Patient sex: M
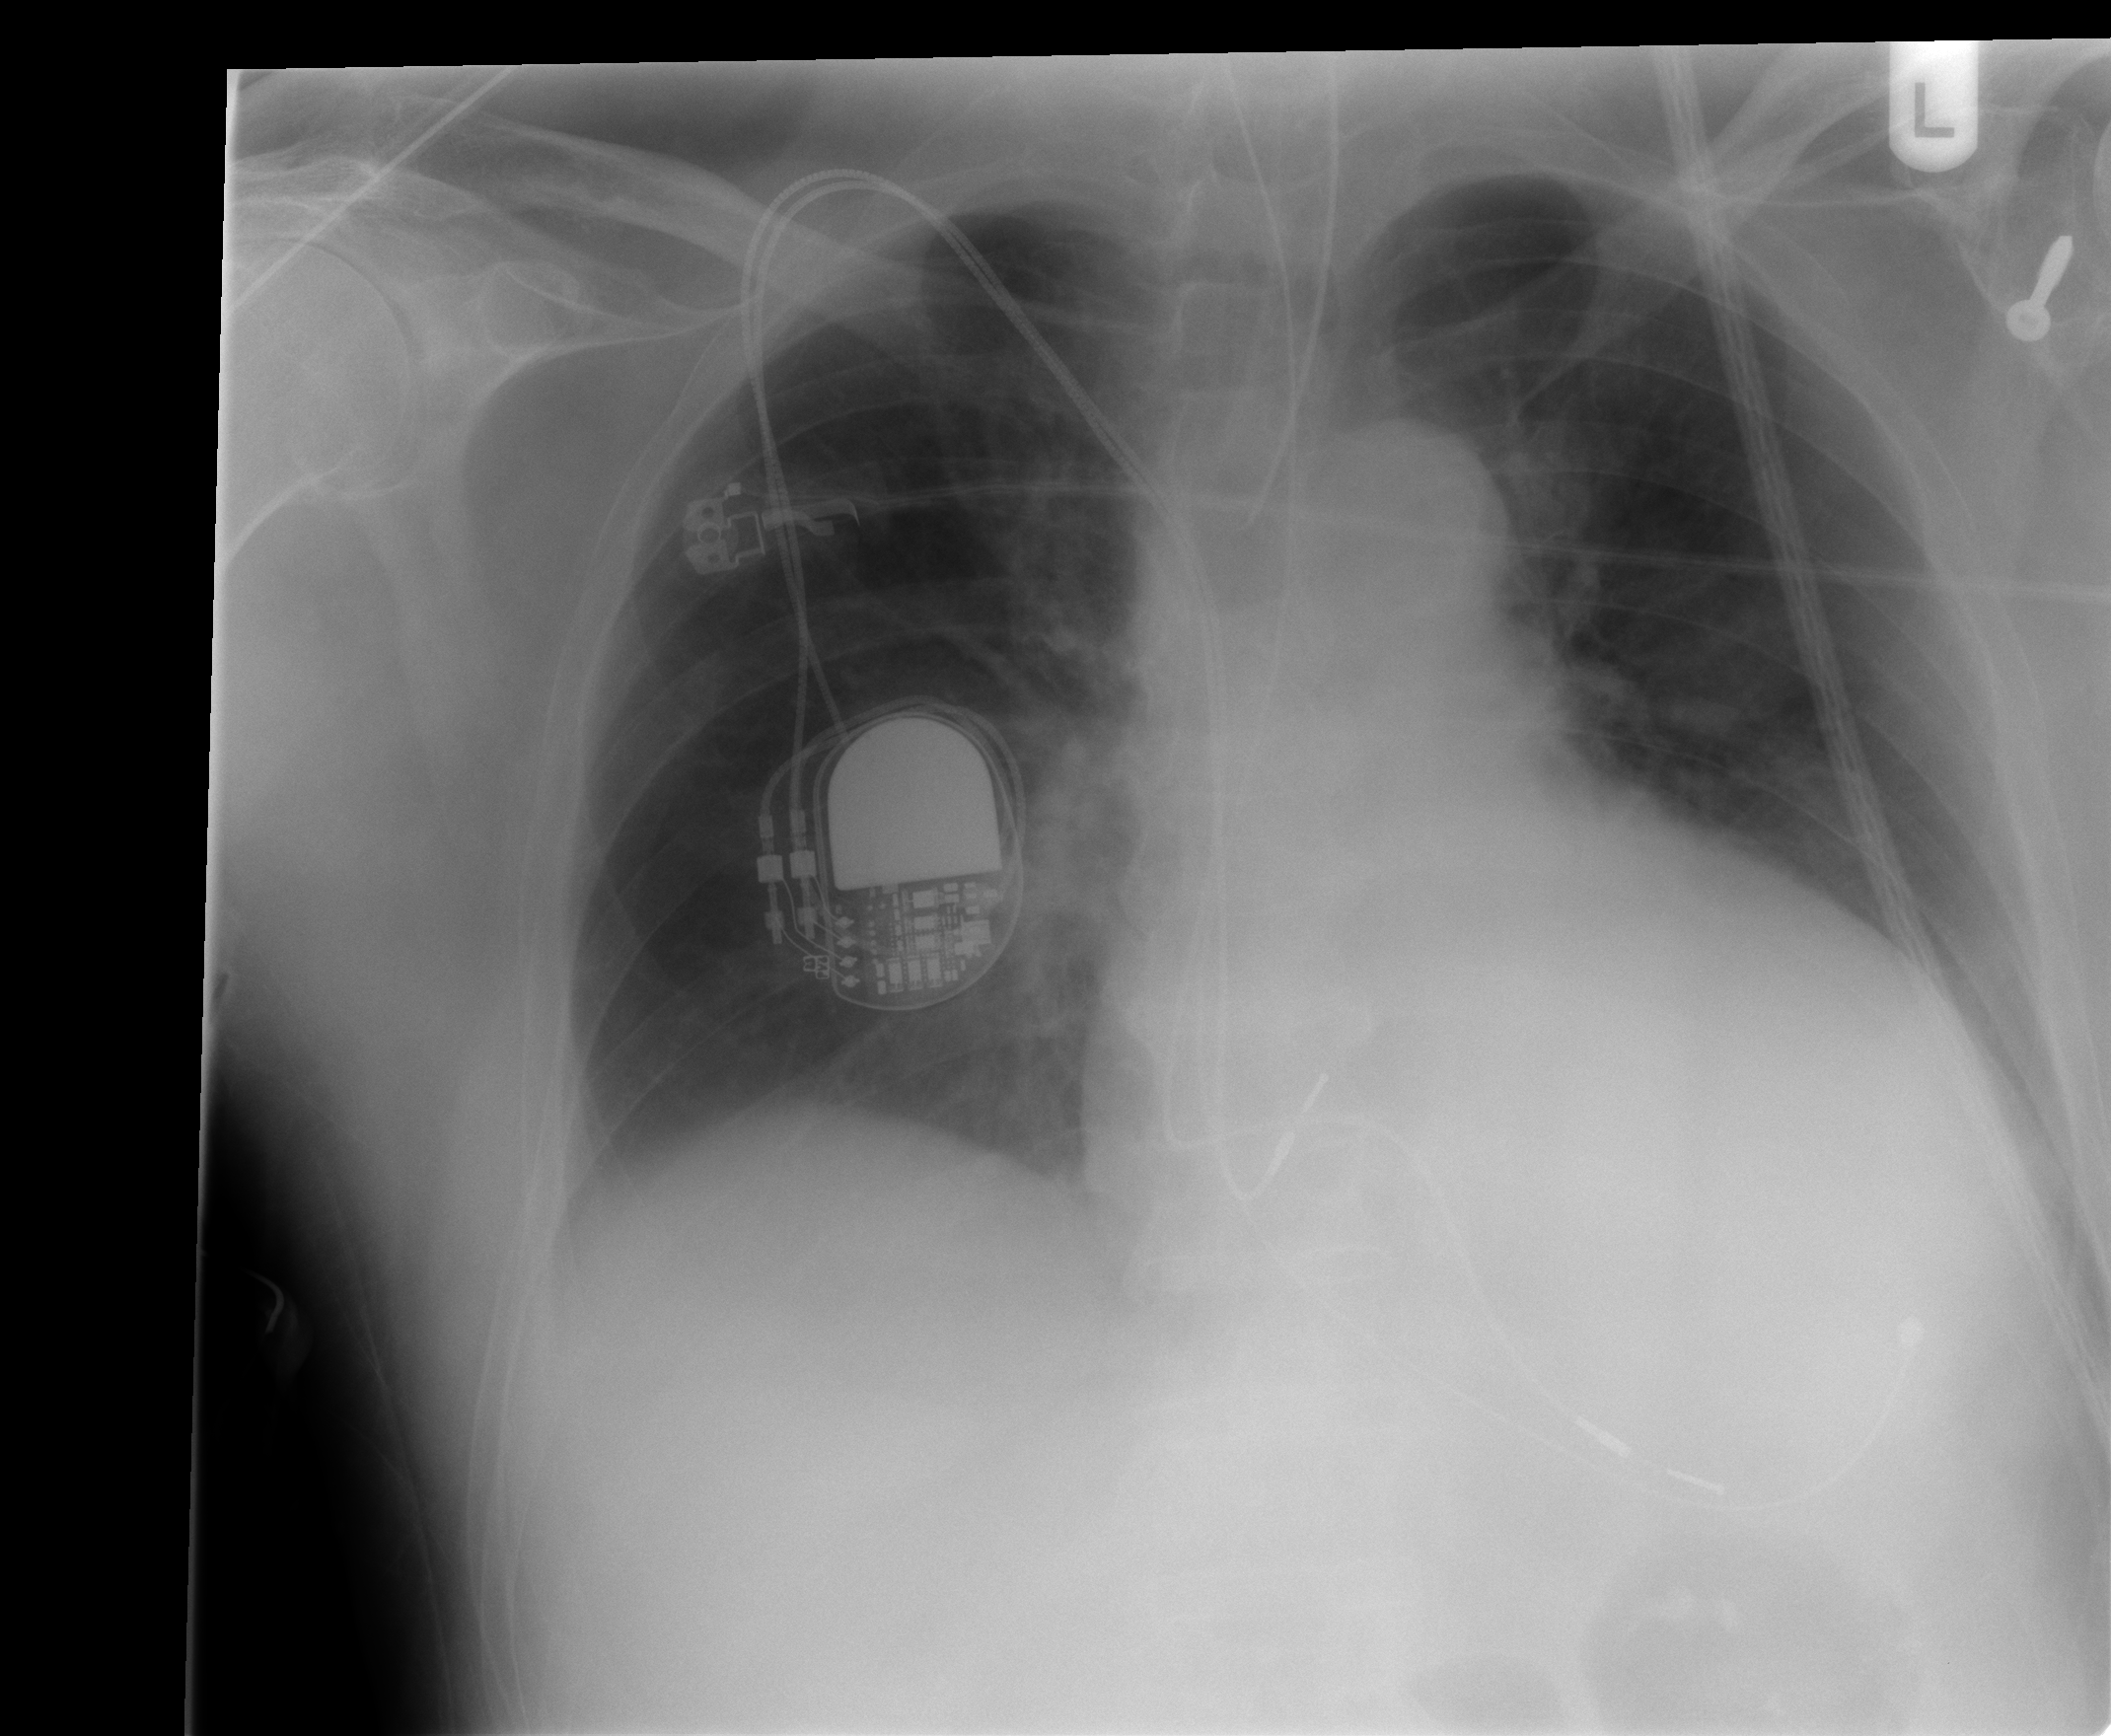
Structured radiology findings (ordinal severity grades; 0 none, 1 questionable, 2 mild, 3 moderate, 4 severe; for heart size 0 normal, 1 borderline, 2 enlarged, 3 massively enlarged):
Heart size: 2
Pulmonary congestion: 1
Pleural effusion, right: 1
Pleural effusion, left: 1
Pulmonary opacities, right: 0
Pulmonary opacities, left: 1
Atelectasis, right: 0
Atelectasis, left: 2